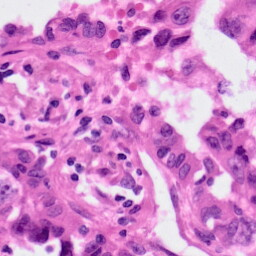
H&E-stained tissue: Lung